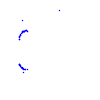
Particle: pion